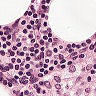
Metastatic tissue present: no